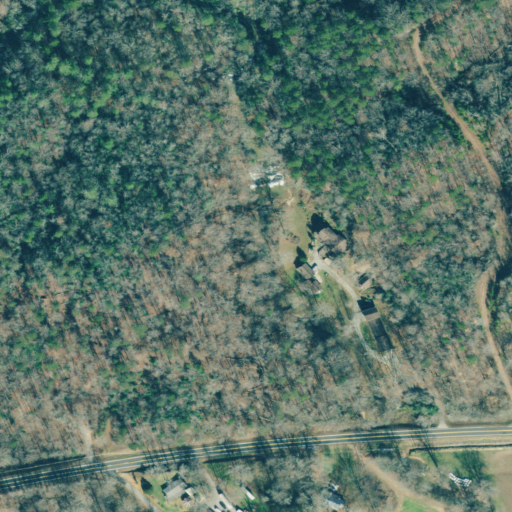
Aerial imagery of bar in Georgia named Wofford Shoals containing deciduous forest, mixed forest, open development, pasture, low intensity development, and herbaceous wetlands